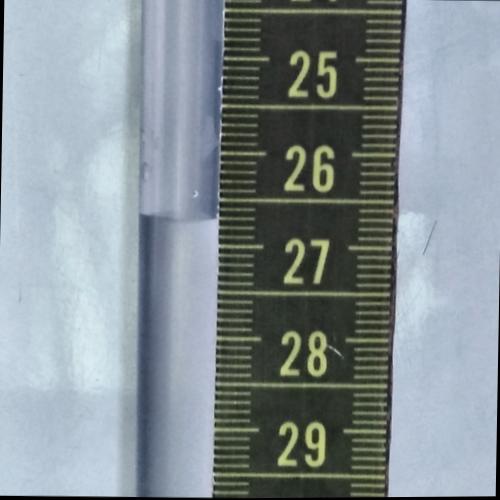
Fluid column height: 26.7 cm